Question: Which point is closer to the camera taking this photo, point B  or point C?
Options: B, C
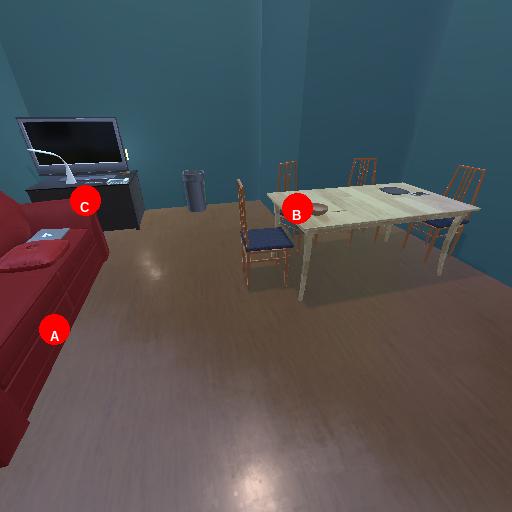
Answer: B